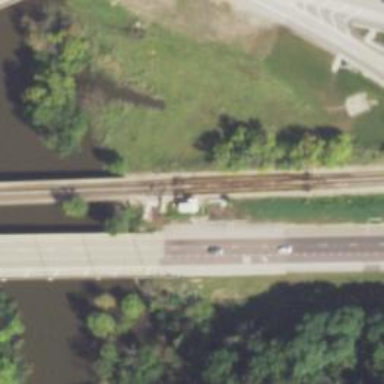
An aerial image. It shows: Railroad crossover.